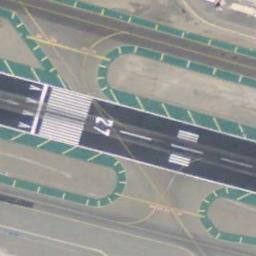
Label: runway